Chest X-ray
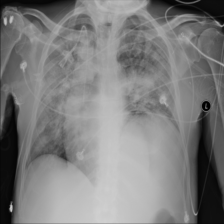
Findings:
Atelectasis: negative
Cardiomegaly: negative
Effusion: negative
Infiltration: positive
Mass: negative
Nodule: negative
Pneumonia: negative
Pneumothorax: negative
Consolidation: negative
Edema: negative
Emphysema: negative
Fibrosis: negative
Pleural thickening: negative
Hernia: negative